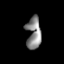
Tissue: lung
Cell type: Endothelial cells
Senescence score: 0.6317
Nuclear area (px): 454
Mean DAPI intensity: 135.469